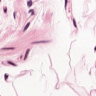
Metastatic tissue present: no